Field crop: tomato
Growth stage: 1
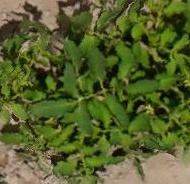
Species: tomato